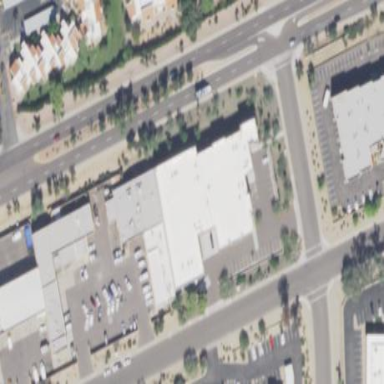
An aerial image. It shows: Building that serves as storage rental shop.